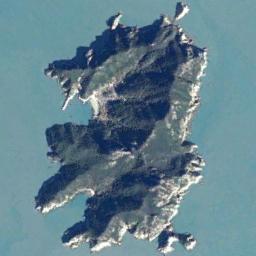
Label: island